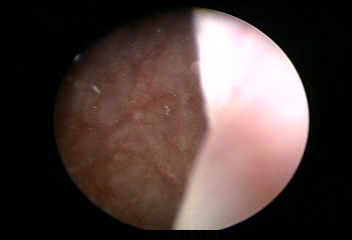
Modality: WLC
Class: Normal mucosa
Bladder cancer association: No